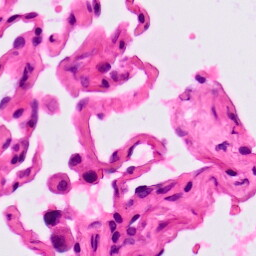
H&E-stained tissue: Lung